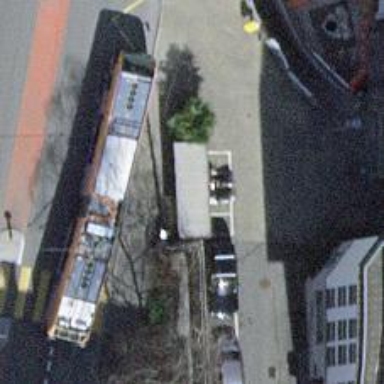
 serving as platform for public transportation."